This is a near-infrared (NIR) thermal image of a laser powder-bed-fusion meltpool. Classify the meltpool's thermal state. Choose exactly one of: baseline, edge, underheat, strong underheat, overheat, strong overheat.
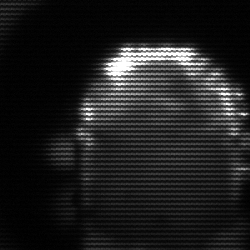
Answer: baseline